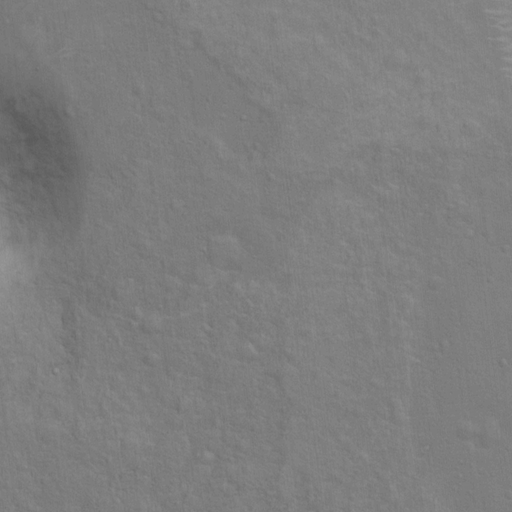
Classes present: Background, Cone